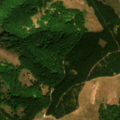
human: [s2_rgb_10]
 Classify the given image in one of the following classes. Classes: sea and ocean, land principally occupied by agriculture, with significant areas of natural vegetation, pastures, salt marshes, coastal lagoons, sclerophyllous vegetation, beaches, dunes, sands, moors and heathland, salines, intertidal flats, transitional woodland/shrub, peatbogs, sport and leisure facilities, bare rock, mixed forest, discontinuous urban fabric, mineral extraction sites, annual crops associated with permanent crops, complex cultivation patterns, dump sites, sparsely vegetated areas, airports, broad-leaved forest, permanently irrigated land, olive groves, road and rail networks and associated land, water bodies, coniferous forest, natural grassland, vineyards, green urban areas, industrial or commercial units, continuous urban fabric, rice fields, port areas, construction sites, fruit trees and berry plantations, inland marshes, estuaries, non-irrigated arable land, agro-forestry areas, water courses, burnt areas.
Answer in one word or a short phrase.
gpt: pastures, broad-leaved forest, coniferous forest, natural grassland, transitional woodland/shrub